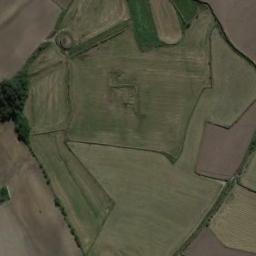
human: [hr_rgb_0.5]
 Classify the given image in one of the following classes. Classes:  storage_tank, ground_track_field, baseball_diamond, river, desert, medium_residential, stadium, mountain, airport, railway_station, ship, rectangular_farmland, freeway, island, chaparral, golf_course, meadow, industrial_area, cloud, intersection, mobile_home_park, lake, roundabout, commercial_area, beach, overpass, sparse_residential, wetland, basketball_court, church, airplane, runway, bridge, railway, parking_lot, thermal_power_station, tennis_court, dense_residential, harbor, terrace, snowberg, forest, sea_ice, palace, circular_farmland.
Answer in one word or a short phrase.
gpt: terrace